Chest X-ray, AP view. Patient: 58 years old, sex M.
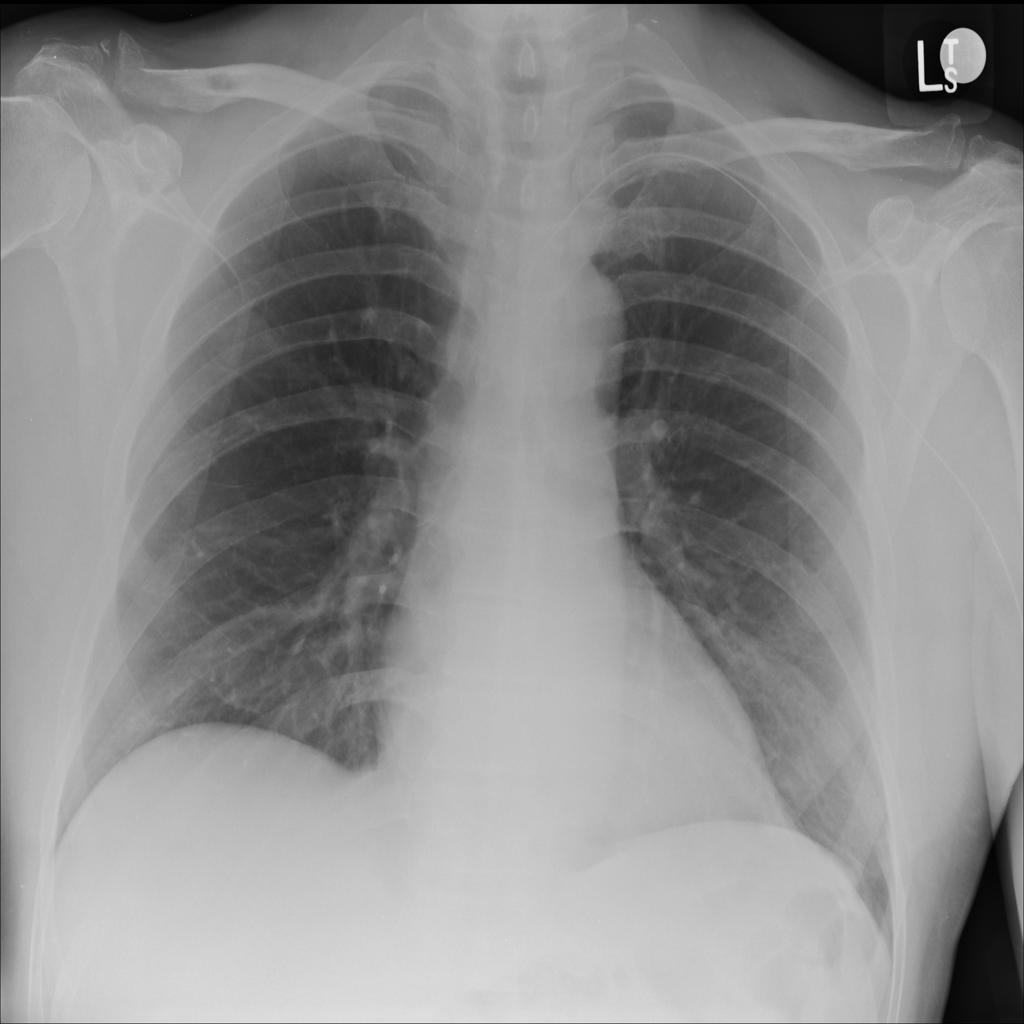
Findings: No Finding